Question: This allows me to display two divs side by side within the tab section, however the border line that surrounds the tabs doesn't conform to the content within the divs. It doesn't expand correctly. Anyone knows how to fix this?
aspx
'''
<div id="tabs">
<ul>
<li><a href="#tabs-1">Main</a></li>
<li><a href="#tabs-2">Proin dolor</a></li>
<li><a href="#tabs-3">Aenean lacinia</a></li>
</ul>
<div id="tabs-1">
<div id="container">
<div id="first">
sdfd<br />
sdfdf</div>
<div id="second"></div>
</div>
</div>
...
</div>
'''
css
'''
#container
{
width: 900px;
background-color: #ffcc33;
margin: auto;
}
#first
{
width: 200px;
float: left;
/*height: 300px; */ /* take this out to work wit below solution*/
background-color: blue;
}
#second
{
width: 700px;
float: left;
height: 300px;
background-color: green;
}
#clear
{
clear: both;
}
'''

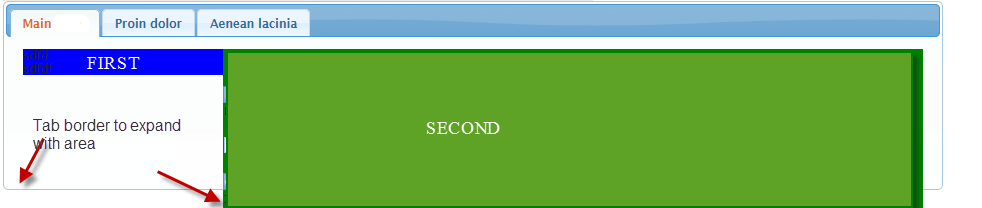
Answer: make the tabs float as well
'''
#tabs{
float:left;
width: 100%;
}
'''